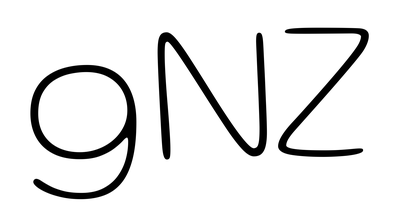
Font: Gluten_Thin